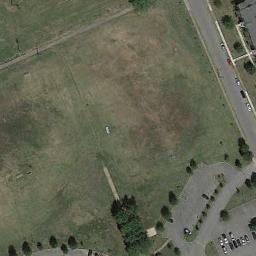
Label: meadow